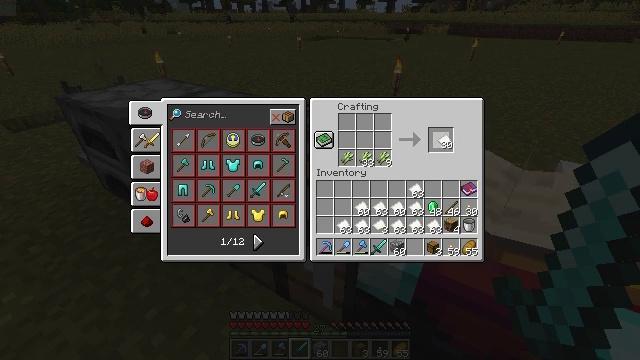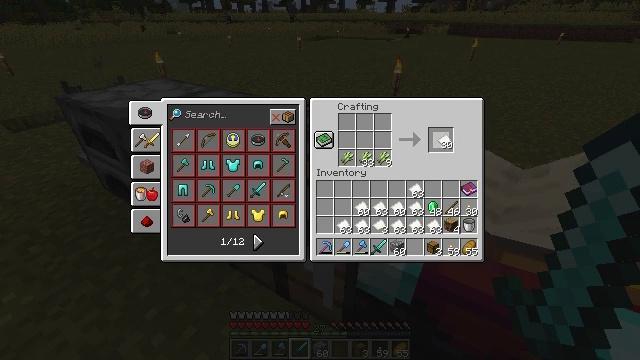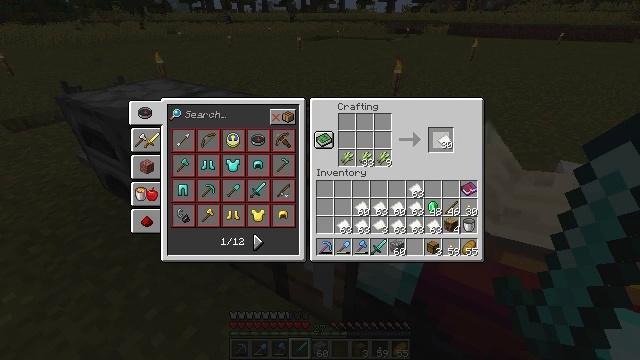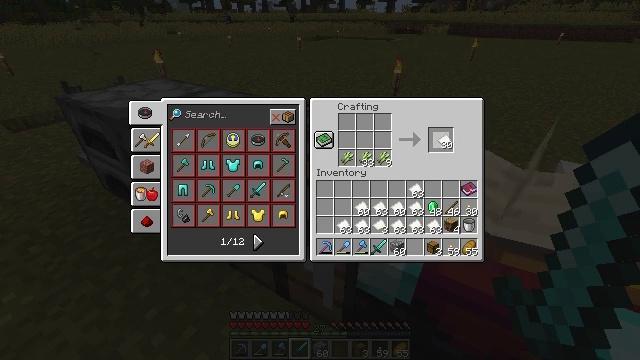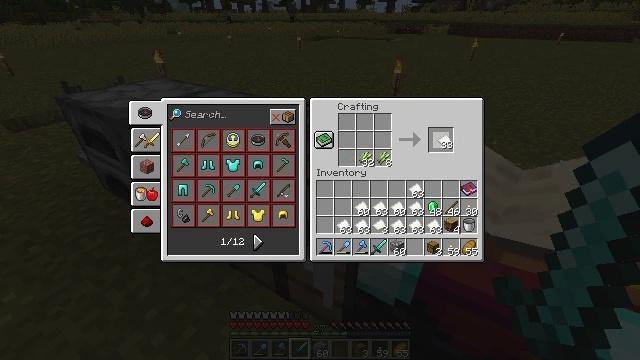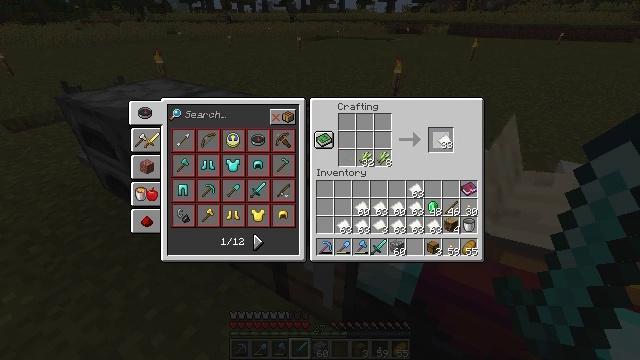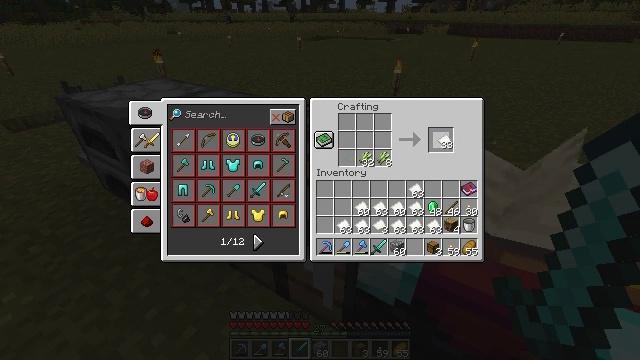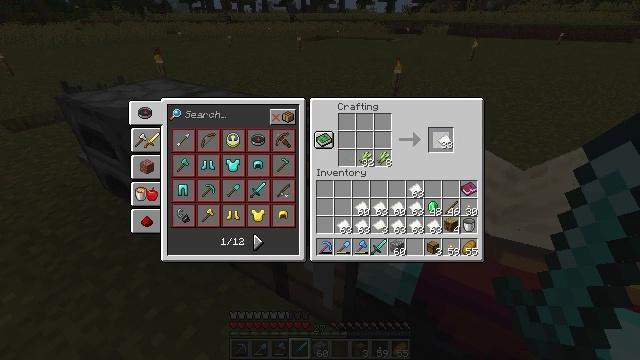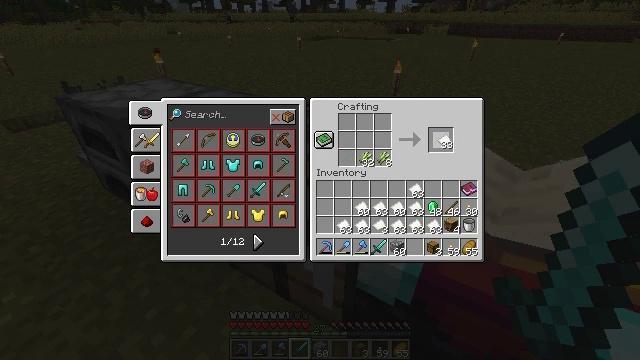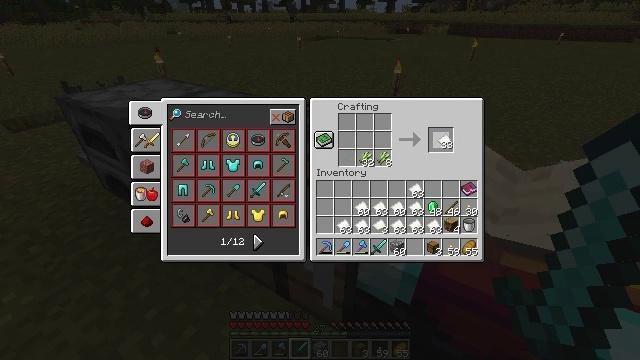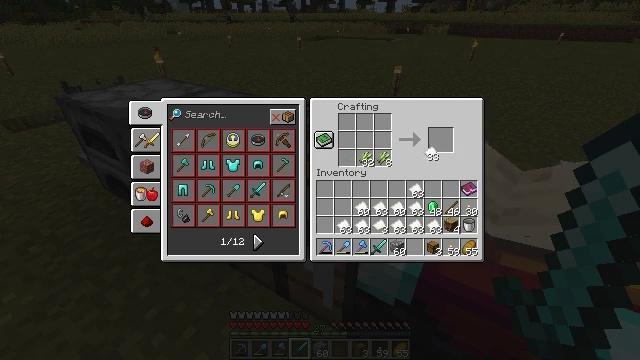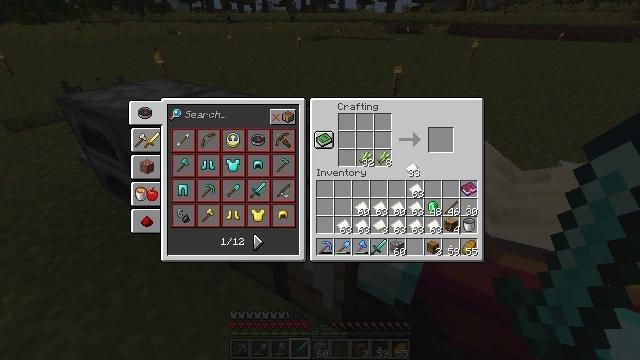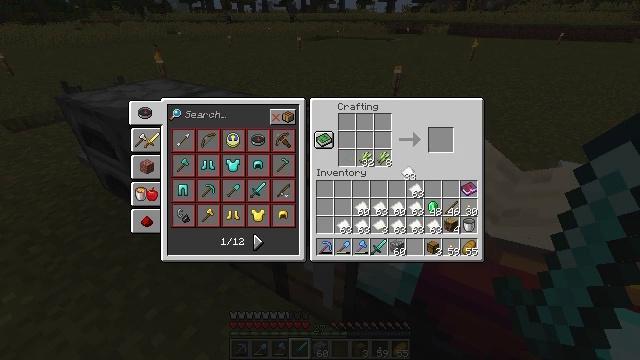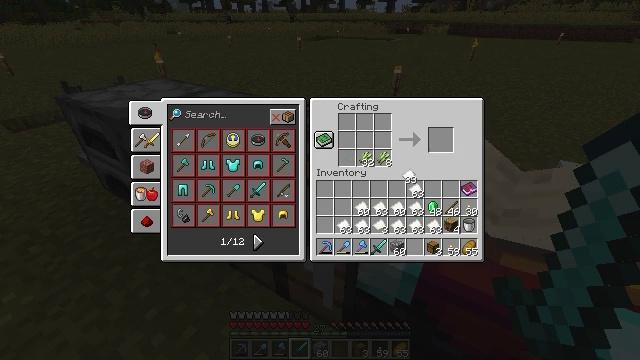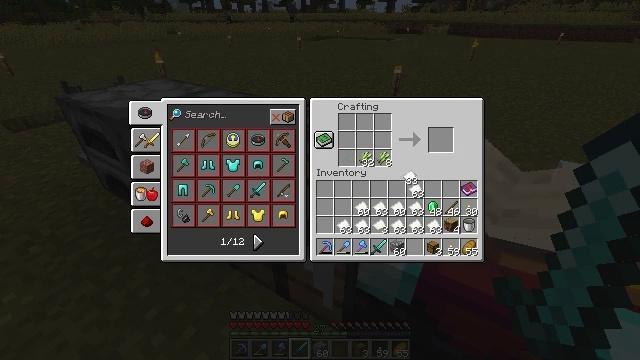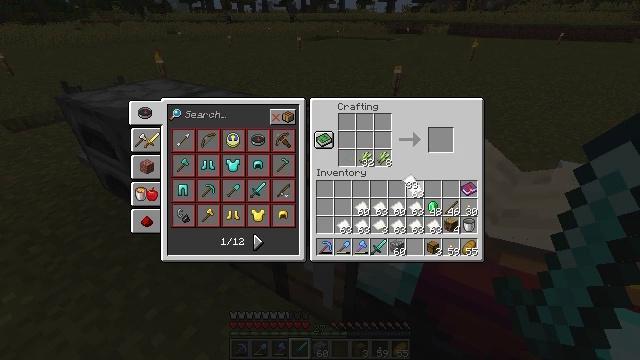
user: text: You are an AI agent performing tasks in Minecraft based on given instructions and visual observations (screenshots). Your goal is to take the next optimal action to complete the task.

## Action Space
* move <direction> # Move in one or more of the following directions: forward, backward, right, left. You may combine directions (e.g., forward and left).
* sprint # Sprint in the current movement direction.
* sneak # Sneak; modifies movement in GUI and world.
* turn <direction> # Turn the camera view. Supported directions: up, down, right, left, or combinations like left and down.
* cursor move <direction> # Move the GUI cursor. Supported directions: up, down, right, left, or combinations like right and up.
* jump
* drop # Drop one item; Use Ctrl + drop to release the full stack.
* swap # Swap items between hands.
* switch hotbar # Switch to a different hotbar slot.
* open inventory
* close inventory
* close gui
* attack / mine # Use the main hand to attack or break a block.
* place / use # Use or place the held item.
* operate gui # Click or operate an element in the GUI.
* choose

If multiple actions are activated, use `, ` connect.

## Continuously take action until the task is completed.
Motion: motion action
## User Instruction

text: Craft paper.
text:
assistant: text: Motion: operate gui
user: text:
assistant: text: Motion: operate gui
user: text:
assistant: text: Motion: operate gui
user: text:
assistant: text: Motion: no_op
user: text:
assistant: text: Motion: operate gui
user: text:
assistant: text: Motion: operate gui
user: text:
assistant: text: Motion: operate gui
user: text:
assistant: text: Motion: no_op
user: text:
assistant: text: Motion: no_op
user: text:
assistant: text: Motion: cursor move left and down
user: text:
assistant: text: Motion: cursor move left and down
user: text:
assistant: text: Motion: no_op
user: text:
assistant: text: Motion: no_op
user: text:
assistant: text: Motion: no_op
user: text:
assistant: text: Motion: no_op
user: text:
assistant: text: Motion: no_op
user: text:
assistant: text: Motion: no_op
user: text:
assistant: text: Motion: no_op
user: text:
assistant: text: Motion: operate gui
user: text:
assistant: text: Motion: operate gui
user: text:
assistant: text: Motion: operate gui
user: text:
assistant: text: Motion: no_op
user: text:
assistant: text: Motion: cursor move left and up
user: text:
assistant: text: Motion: cursor move left and up
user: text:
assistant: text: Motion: no_op
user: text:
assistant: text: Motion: no_op
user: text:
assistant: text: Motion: no_op
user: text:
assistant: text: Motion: choose
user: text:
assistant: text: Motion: choose
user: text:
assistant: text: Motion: no_op